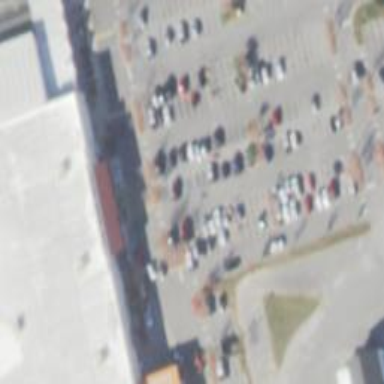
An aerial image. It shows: Parking space.